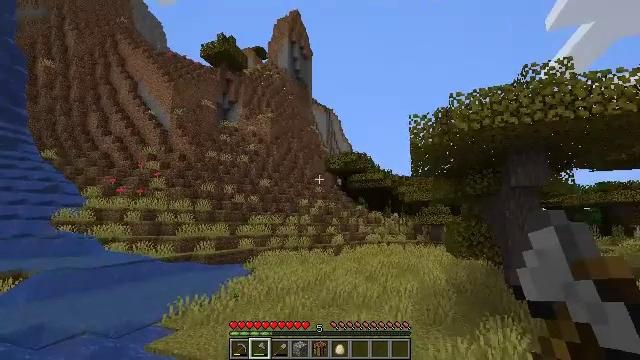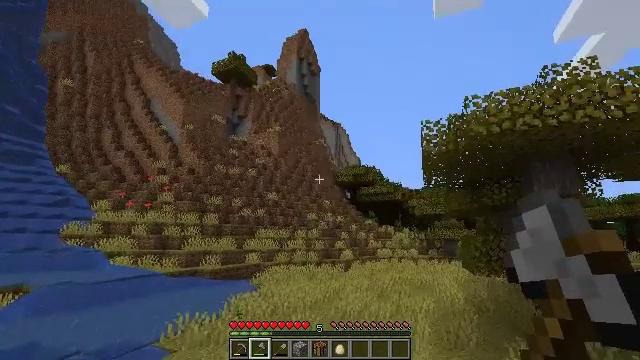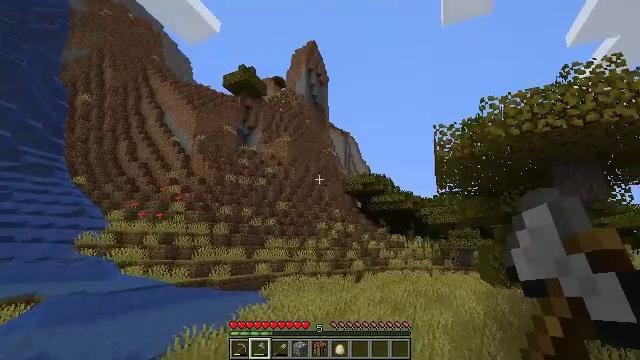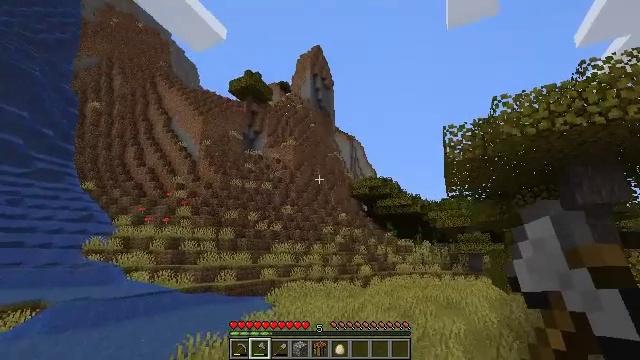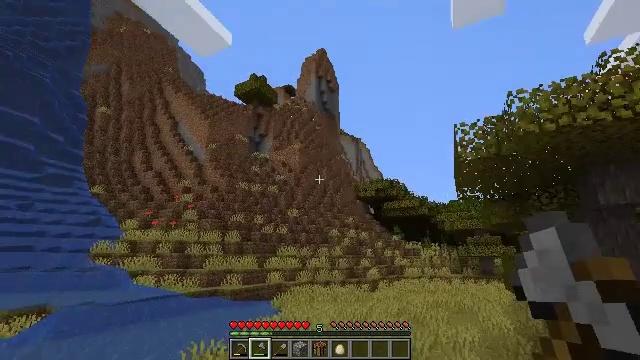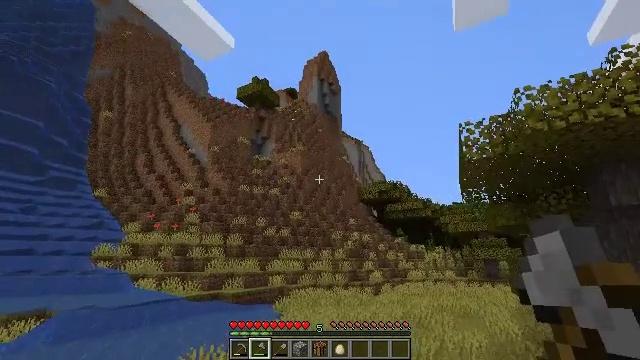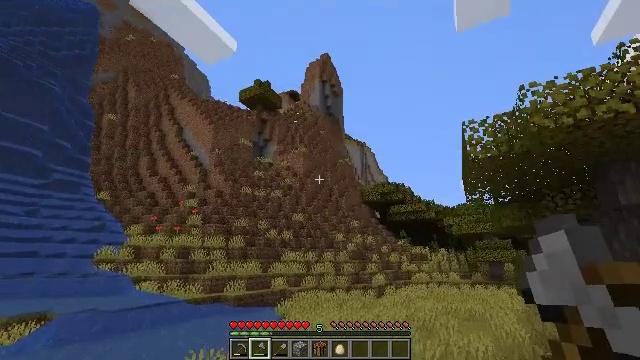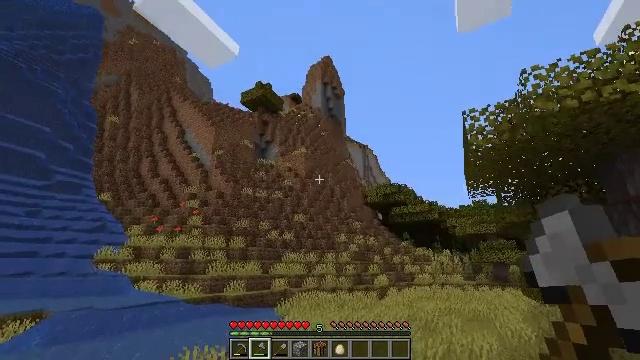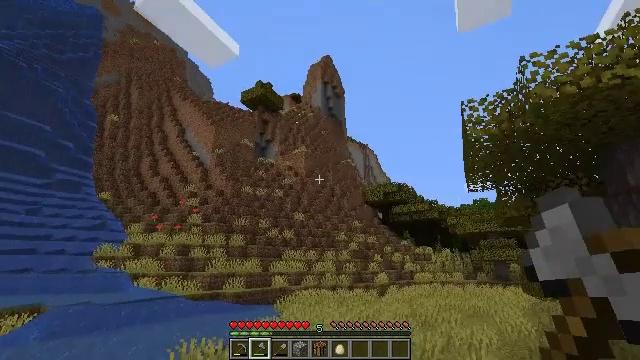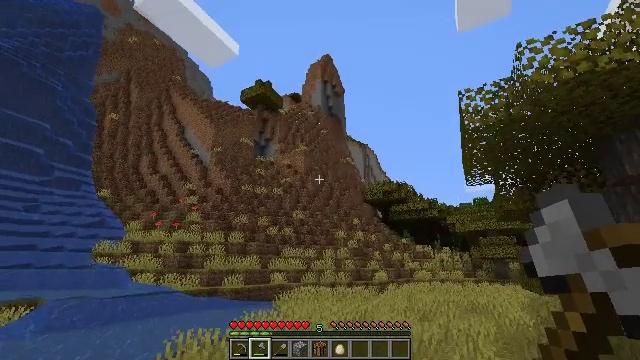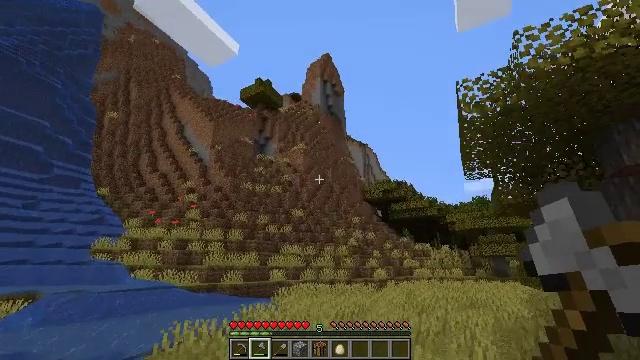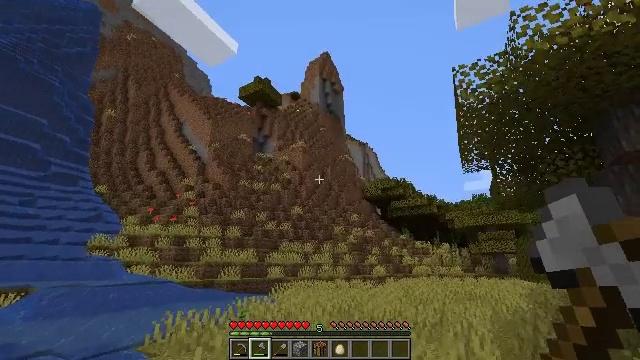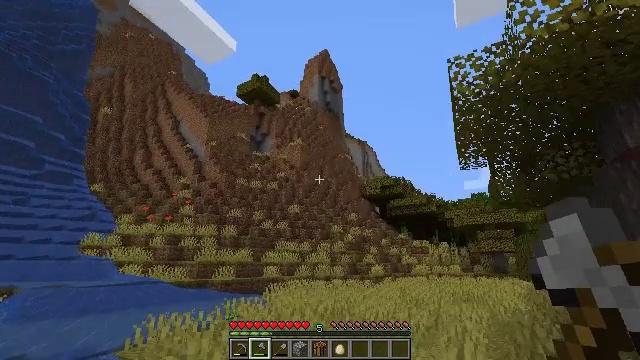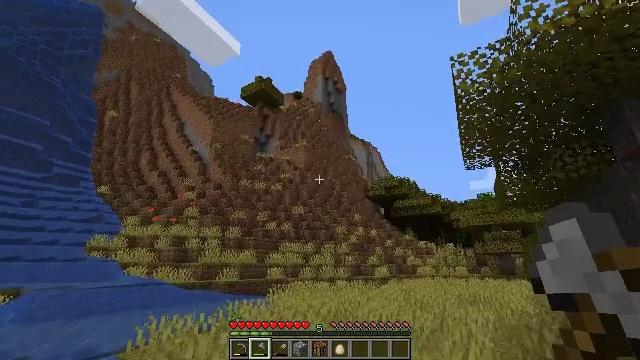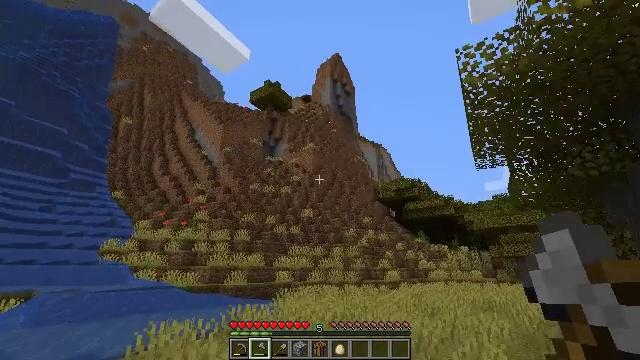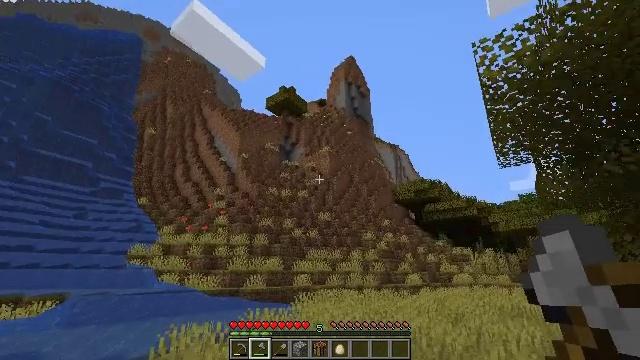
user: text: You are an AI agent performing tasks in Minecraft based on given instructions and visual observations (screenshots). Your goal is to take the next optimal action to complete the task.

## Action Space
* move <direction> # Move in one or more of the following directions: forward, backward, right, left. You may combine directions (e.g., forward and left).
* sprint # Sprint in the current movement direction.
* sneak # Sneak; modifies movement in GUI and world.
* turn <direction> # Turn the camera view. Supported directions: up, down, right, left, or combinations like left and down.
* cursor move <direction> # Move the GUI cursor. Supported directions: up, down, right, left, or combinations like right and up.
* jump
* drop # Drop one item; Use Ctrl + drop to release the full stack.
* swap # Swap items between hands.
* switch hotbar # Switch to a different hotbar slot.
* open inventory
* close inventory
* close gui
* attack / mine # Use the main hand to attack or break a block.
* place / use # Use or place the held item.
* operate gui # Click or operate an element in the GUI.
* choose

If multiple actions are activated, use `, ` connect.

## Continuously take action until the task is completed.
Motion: motion action
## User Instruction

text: Attack the ground to gather coarse dirt.
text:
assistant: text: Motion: move forward, turn left and up
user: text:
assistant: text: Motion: move forward, turn left and up
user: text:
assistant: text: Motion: move forward, turn left and up
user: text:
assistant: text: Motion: move forward, turn left
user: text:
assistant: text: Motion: move forward and move right
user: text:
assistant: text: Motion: move forward and move right
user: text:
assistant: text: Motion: move forward and move right
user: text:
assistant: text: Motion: move forward and move right
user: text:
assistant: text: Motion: move forward and move right
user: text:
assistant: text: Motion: move forward and move right
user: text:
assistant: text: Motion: move forward and move right
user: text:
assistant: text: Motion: move forward and move right
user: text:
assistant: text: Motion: move forward and move right, turn left
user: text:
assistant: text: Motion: move forward and move right, turn left
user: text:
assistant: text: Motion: move forward and move right, turn left
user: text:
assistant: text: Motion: move forward and move right, turn left
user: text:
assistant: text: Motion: move forward and move right, turn left
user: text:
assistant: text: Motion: move forward and move right, turn left
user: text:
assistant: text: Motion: move forward and move right
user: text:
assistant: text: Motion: move forward and move right
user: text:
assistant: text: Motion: move forward and move right, turn left
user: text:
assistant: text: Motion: move forward and move right, turn left
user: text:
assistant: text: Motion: move forward and move right, turn left
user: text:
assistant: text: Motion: move forward and move right, turn left
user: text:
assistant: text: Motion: move forward and move right
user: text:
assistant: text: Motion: move forward and move right
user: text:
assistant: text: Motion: move forward and move right
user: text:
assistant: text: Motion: move forward and move right
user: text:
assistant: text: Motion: move forward and move right
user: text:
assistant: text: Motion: move forward and move right